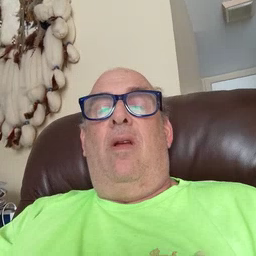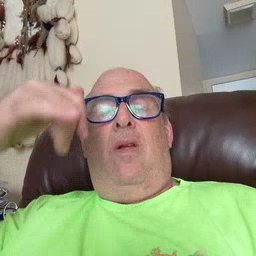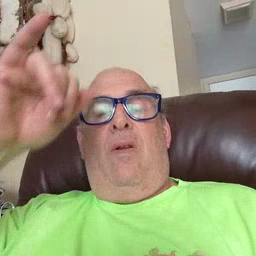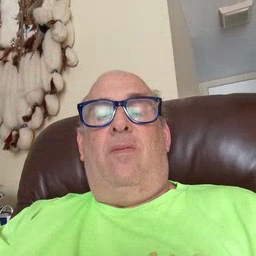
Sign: cow